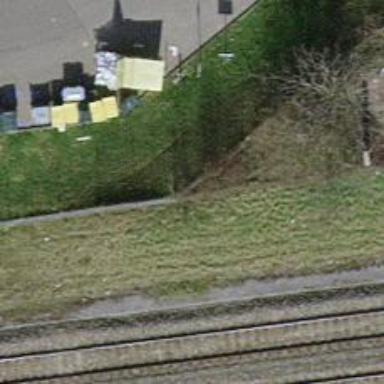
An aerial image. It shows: Fence is in the image.